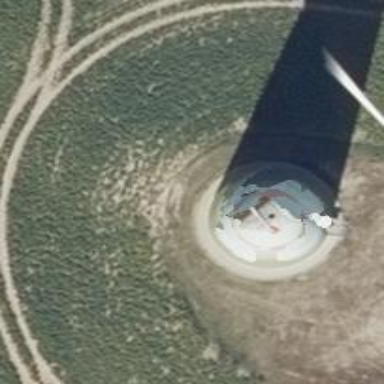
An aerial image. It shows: Wind generator with horizontal axis. The generator is wind turbine.